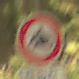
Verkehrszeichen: VerbotKraftraeder
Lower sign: ZeitangabenMitBeschraenkungAufWochentage3
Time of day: Midday
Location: Outdoor (Nature)
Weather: PartlyCloudy
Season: NotSpecified
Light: Natural